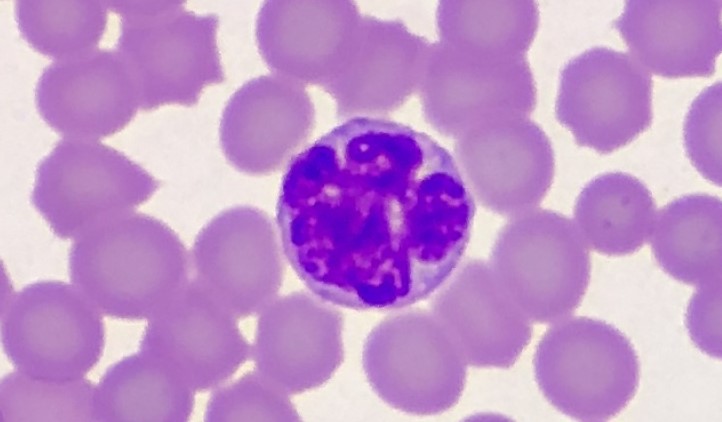
White blood cell type: Neutrophil